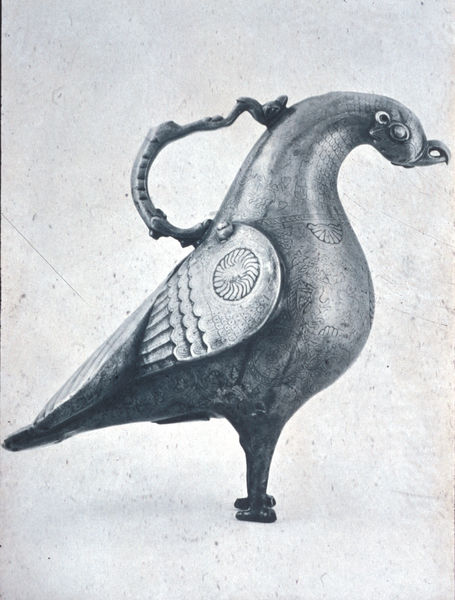
Titel: Räuchergerät (Iran, islamisch)
Standort: Berlin
Institution: Museum für Islamische Kunst
Schlagwörter: adler, blau, feder, flügel, körper, vogel, brust, geschwungen, grau, profil, zeichen, tier, muster, ornament, flasche, augen, federn, gefieder, silber, stehen, taube, hals, vieh, sonne, auge, figur, stehend, kreis, rund, henkel, kanne, krug, skulptur, statue, ton, beine, schwanz, bein, füße, modell, ente, schnabel, afrika, ornamente, verzierung, metall, tee, bauch, bronze, plastik, foto, fotografie, photographie, griff, gefäß, orient, schwarz weiss, kupfer, stand, gravur, photo, kunstgewerbe, maserung, hubi, mittelalter, greif, hahn, kunsthandwerk, ziseliert, islam, metal, prägung, gockel, gießen, ziselierung, kane, schmiedekunst, aquamanile, räuchergefäß, hahnenkamm, augapfel, federdn, hengel, verzierug, ziergegenstand, l, voegl, schnabelmetall, auge flügel henkel